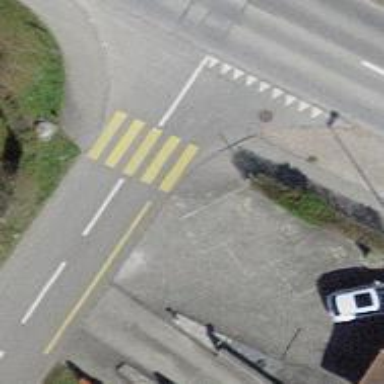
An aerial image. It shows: Marked zebra crossing on the road.